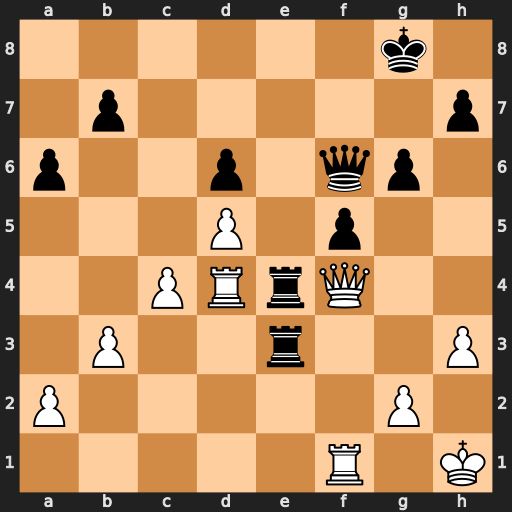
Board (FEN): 6k1/1p5p/p2p1qp1/3P1p2/2PRrQ2/1P2r2P/P5P1/5R1K
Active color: w
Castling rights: -
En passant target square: -
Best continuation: Rxe4 Rxe4 Qxe4